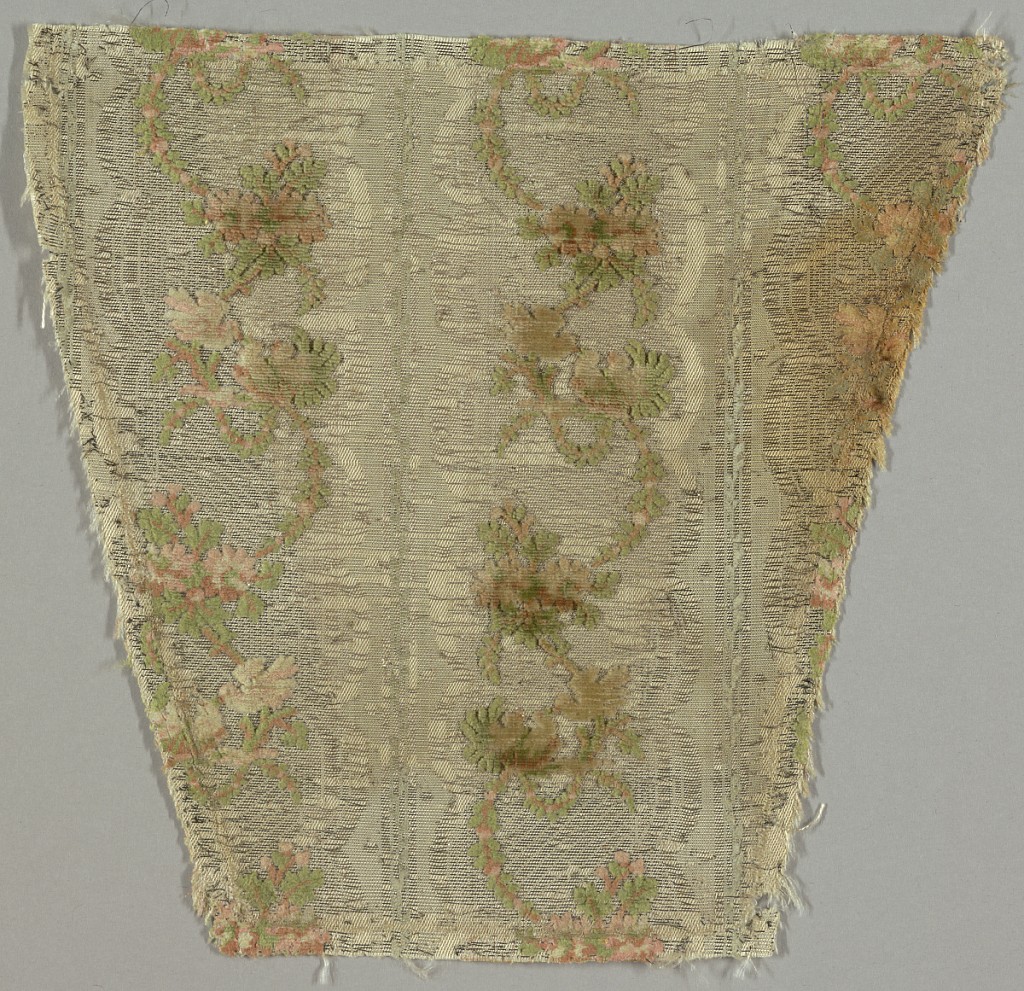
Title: Fragment
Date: late 18th century
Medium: silk, metallic thread Technique: cut supplementary warp pile (velvet) in a twill foundation
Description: Wedge-shaped fragment with a design of multicolored cut velvet floral garlands on an off-white ground shot with silver threads.